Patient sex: F
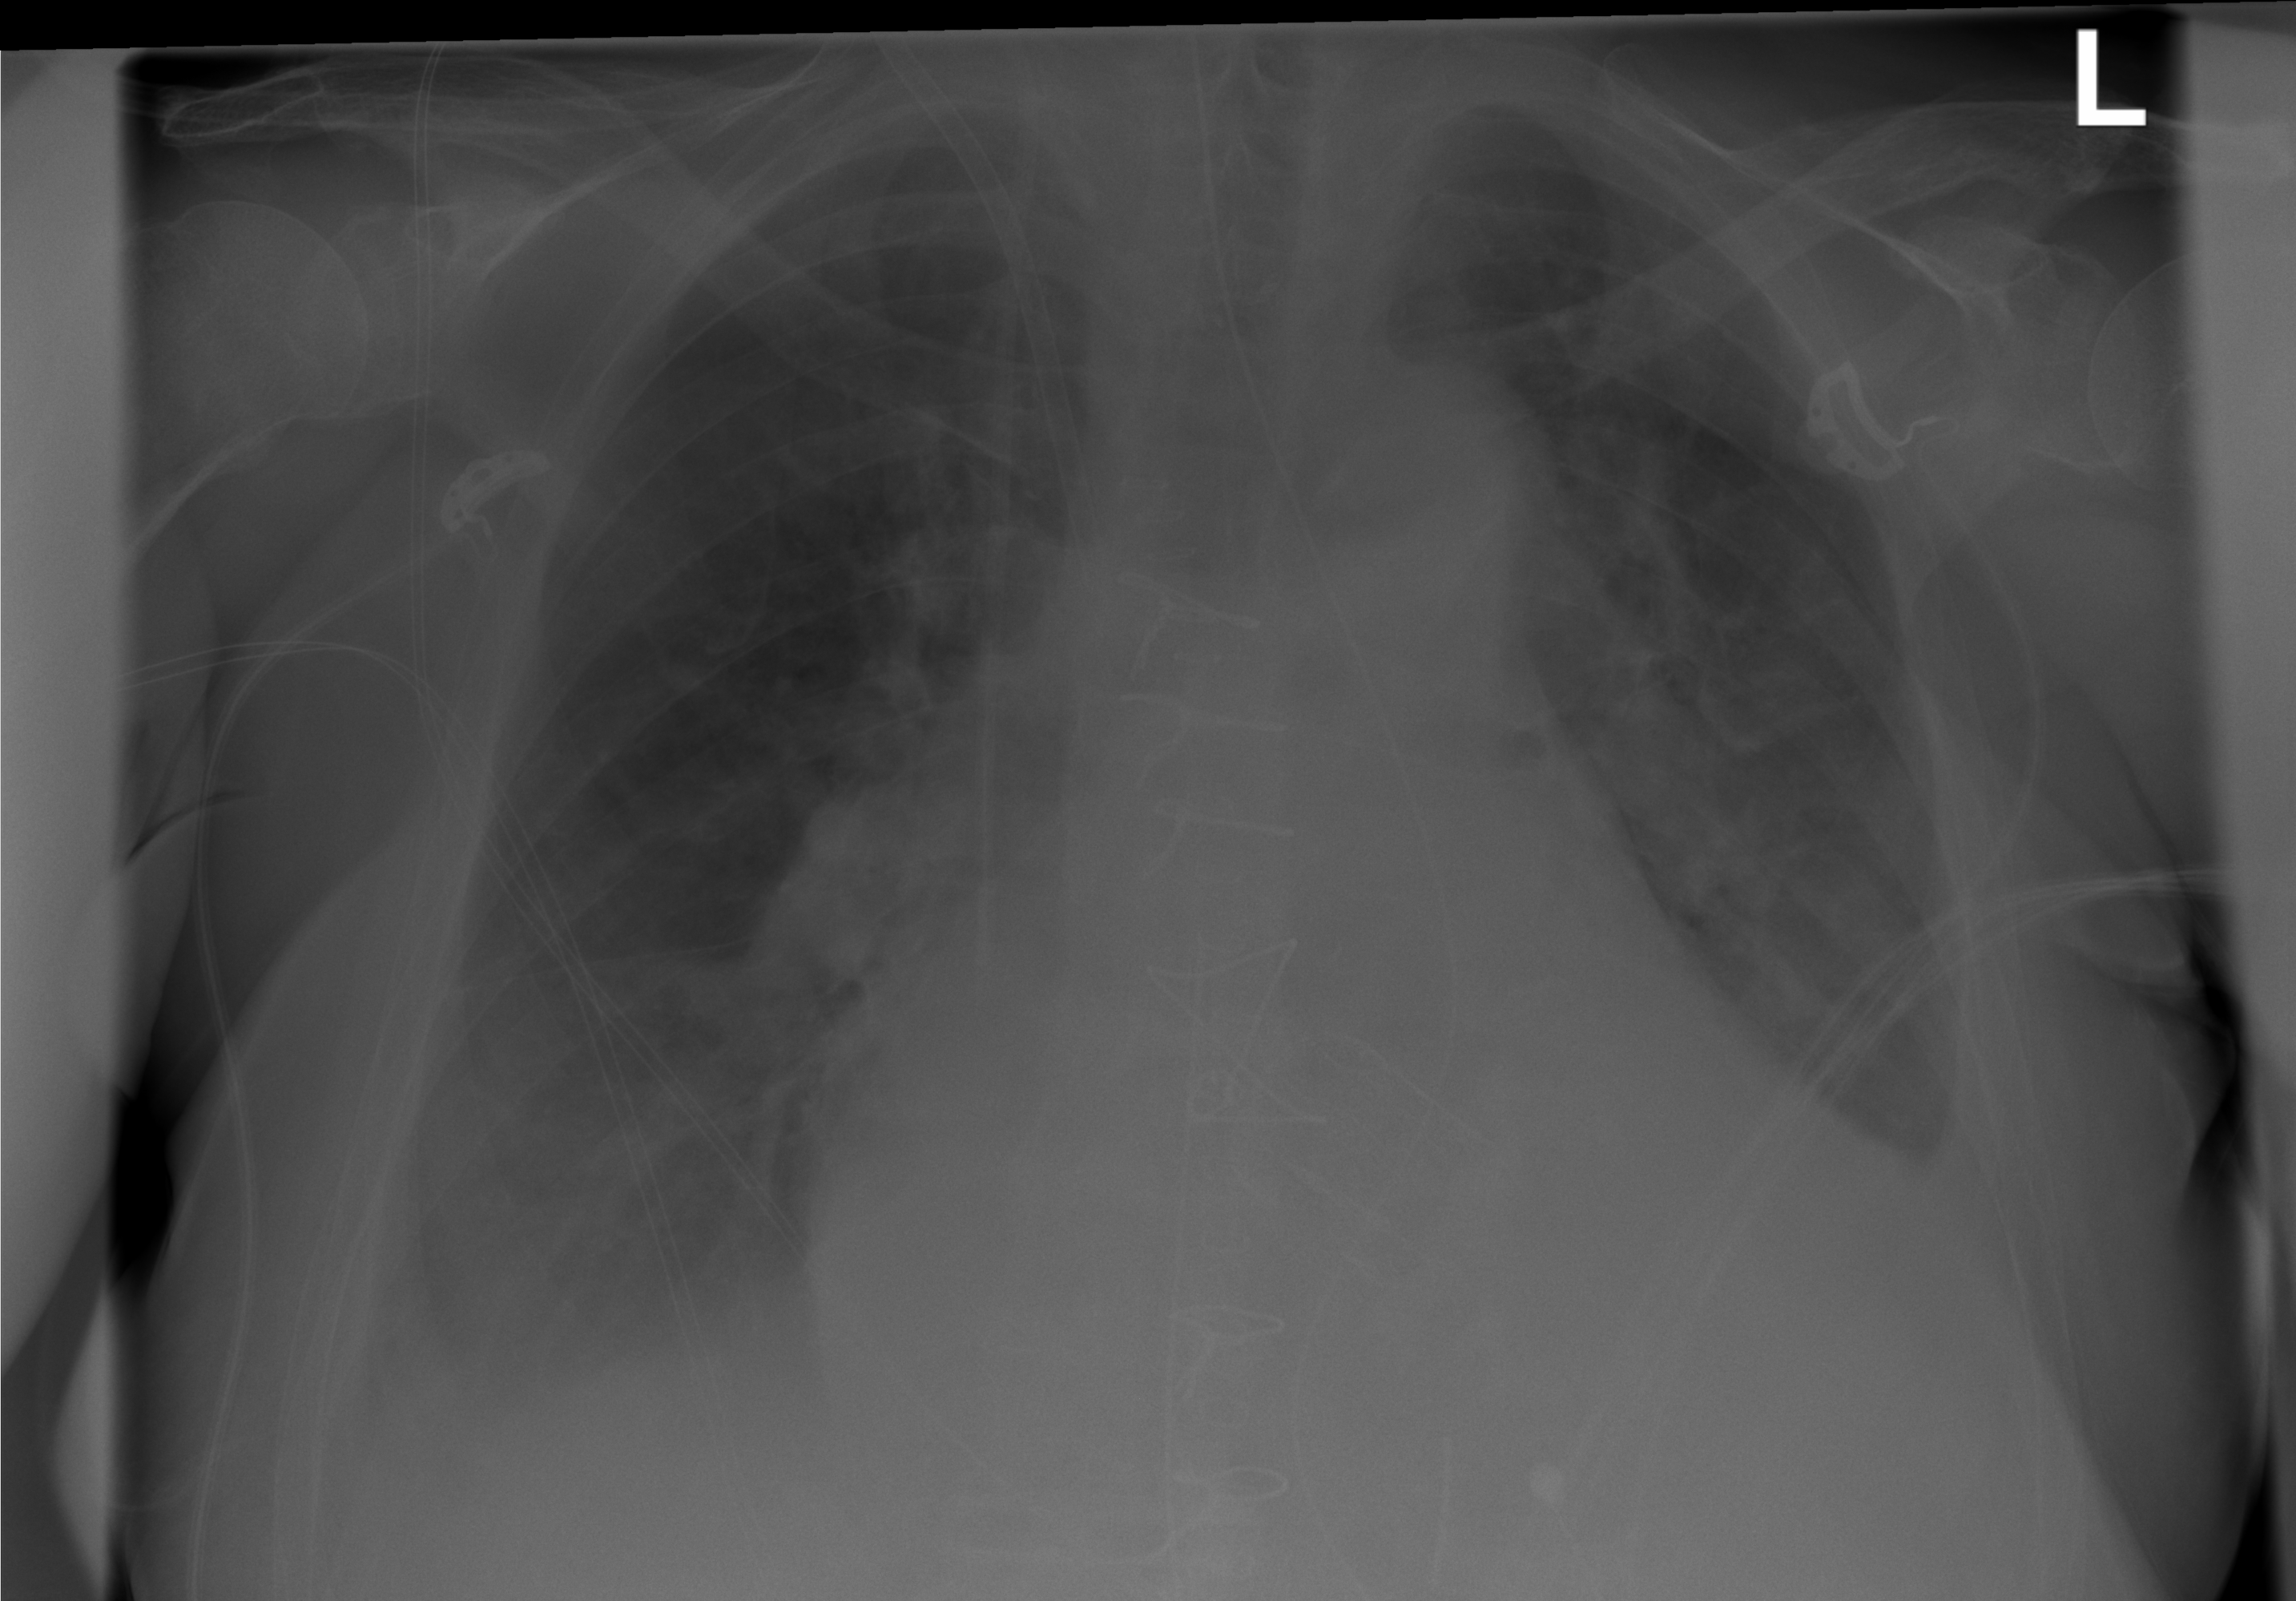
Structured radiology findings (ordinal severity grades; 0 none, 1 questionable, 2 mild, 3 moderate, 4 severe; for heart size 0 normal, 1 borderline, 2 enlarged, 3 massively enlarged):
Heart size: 2
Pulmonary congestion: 2
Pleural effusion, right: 1
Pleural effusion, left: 2
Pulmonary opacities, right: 0
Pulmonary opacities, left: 0
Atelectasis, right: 2
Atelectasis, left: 2